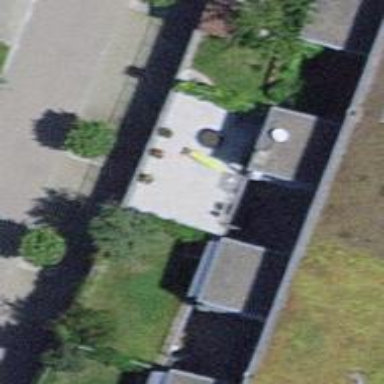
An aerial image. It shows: Group of garages.